Question: I wanted to draw RB-Tree as in Wiki <URL>,
but I can't find a possibility of display of the identical caption for different nodes(in this case nil - nodes). It is possible?
'''
digraph "rb-tree"{
bgcolor = whitesmoke;
forcelabels = true;
margin = 0;
node [shape = circle,
style = filled,
fontsize = 14,
margin = 0,
fillcolor = black,
fontcolor = white];
edge [fontsize = 10,
arrowhead = vee];
8 [fillcolor = red];
17 [fillcolor = red];
nil_8l [shape = box];
nil_8r [shape = box];
nil_17l [shape = box];
nil_17r [shape = box];
13->8;
13->17;
8->nil_8l;
8->nil_8r;
17->nil_17l;
17->nil_17r;
}
'''
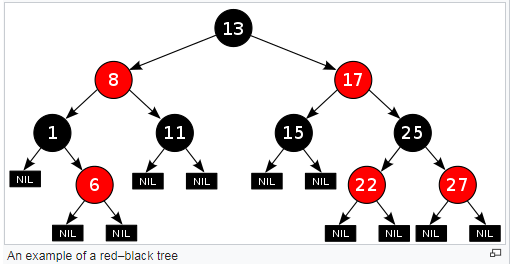
Answer: Graphiz has the possibility to set labels. So use:
'''
digraph "rb-tree"{
bgcolor = whitesmoke;
forcelabels = true;
margin = 0;
node [shape = circle,
style = filled,
fontsize = 14,
margin = 0,
fillcolor = black,
fontcolor = white];
edge [fontsize = 10,
arrowhead = vee];
8 [fillcolor = red];
17 [fillcolor = red];
nil_8l [shape = box label="nil"];
nil_8r [shape = box label="nil"];
nil_17l [shape = box label="nil"];
nil_17r [shape = box label="nil"];
13->8;
13->17;
8->nil_8l;
8->nil_8r;
17->nil_17l;
17->nil_17r;
}
'''